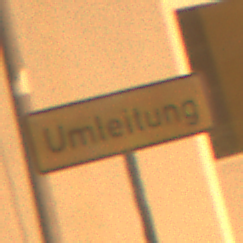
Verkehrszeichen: Umleitungsankuendigung
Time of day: Night
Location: Outdoor (Urban)
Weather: Clear
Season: NotSpecified
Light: Artificial